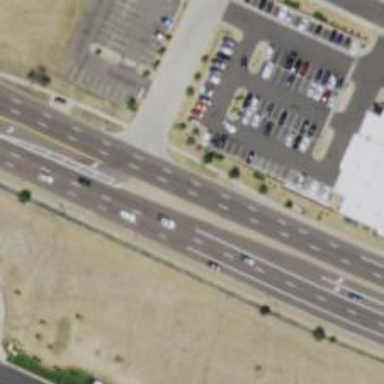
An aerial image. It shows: Secondary road with asphalt surface.